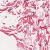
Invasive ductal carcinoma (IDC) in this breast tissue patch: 0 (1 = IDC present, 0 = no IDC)